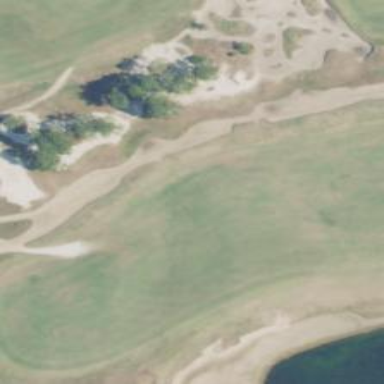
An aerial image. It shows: Sand bunker on golf course.